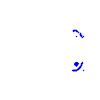
Particle: kaon